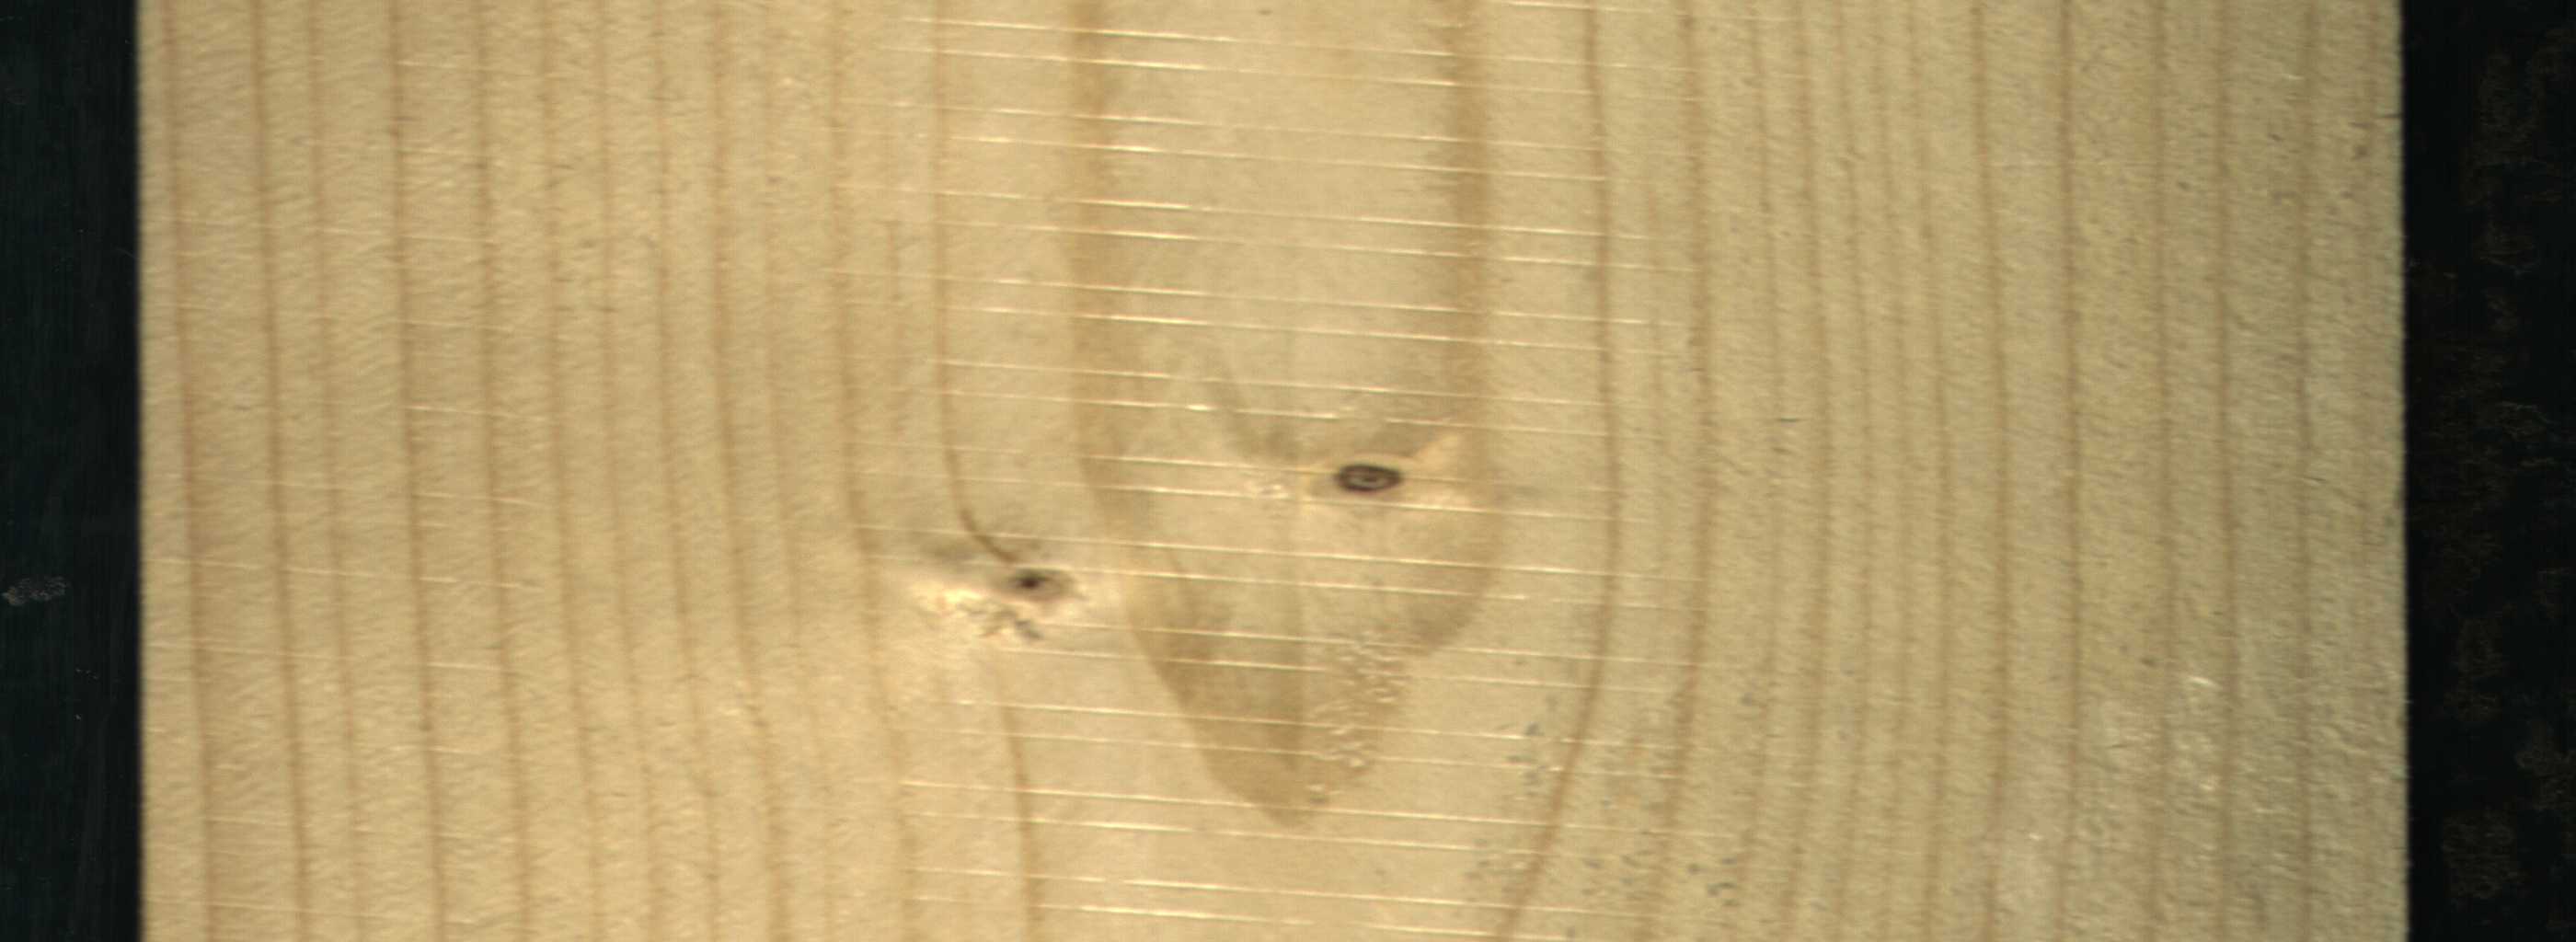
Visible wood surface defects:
Live_Knot
Live_Knot